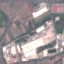
Land use / land cover: Industrial